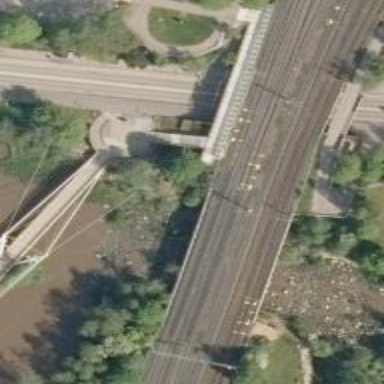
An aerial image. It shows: Bridge used by trains with continuous electrified contact lines.